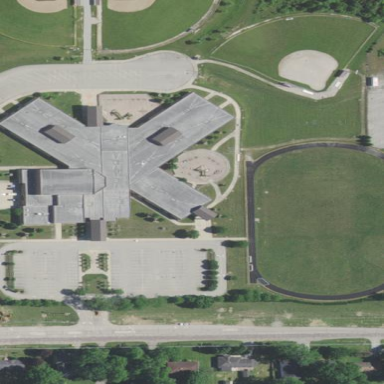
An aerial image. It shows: School building.